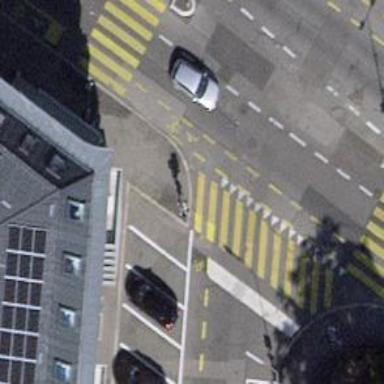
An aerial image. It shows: Crossing with traffic signals.